Question: I'm trying to creating a two-column layout for my website that consists of having fixed 'div's within one of the columns. Below is an overview, an image and my code. Any help on this will be greatly appreciated.
- '.user-nav''.container'- '.user-nav''width''height''.container''div''width''height''margin-left''.user-nav width'- '.container''div''div''.viewport''div''.right_panel''div''.container''div''.container''div'- '.right_panel''div'- '.viewport''div''.viewport''div''div''.header''div''.content''div''.footer''div''div''.viewport''div'- '.header''.footer''div''.viewport''div''height''.header''div''top: 0px''.footer''div''bottom: 0px'- '.content''div'
The '.viewport' 'div' seems to run longer than 70% and goes under the '.right_panel' 'div'. I know that once you give a 'div' 'position: fixed', its parent becomes the body. I believe that is where the issue lies.
How can I put a 'fixed' 'position' 'div' inside of another 'div'? Are there any other alternatives in creating a layout like this? What other approach should I take? Any suggestions would be helpful.
JSFiddle:** <URL>

'''
html{height: 100%;}
body{
margin: 0px;
height: 100%
}
.user-nav{
width: 75px;
height: 100%;
position: fixed;
background: #000;
z-index: 1000;
}
.container{
width: 100%;
height: 100%;
margin-left: 75px;
}
.viewport{
width: 70%;
background: #eee;
}
.header{
height: 50px;
background: #CCC;
position:fixed;
width: 70%;
}
.content{
padding-top: 50px;
}
.content p{
margin: 0px 0px 50px 0px;
}
.footer{
height: 50px;
position: fixed;
background: #CCC;
bottom: 0px;
width: 70%;
}
.right_panel{
position: fixed;
top: 0px;
right: 0px;
width: 30%;
height: 100%;
background: rgba(0,0,0,0.7);
color:#FFF;
}
'''
'''
<nav class="user-nav"></nav>
<div class="container">
<div class="viewport">
<div class="header">Header</div><!-- end .header -->
<div class="content">
LOTS OF CONTENT
</div><!-- end .content -->
<div class="footer">Footer</div><!-- end .footer -->
</div><!-- end .viewport -->
<div class="right_panel">fixed right panel</div><!-- end .right_panel -->
</div><!-- end .container -->
'''
Again, any help on this would be greatly appreciated. Thanks.
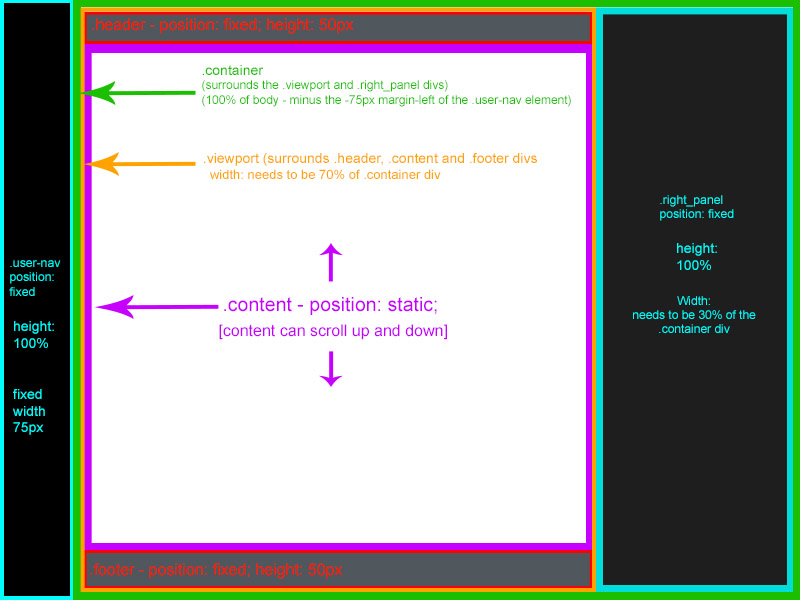
Answer: You could try using percentages for all columns adding up to 100%, but if you want a fixed width column with two percentages like this, you'll need the 70% column to sit under the fixed width left column. Adjust with padding and use 'box-sizing: border-box' on your layout elements to prevent this adding to the total width of the element.
See example here: <URL>